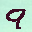
Label: 9